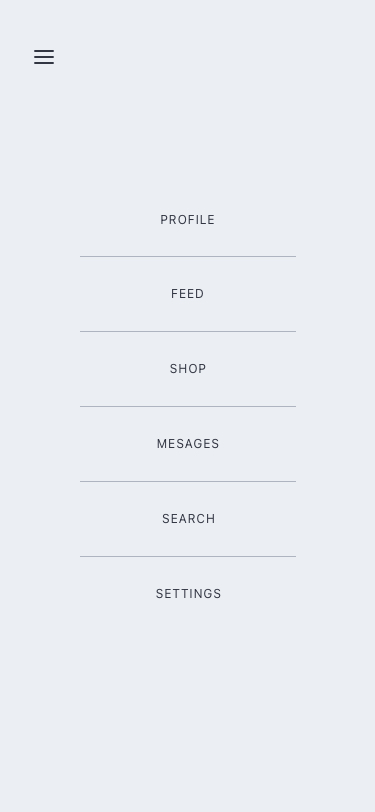
Text in this UI design:
SETTINGS
SEARCH
MESAGES
SHOP
FEED
PROFILE